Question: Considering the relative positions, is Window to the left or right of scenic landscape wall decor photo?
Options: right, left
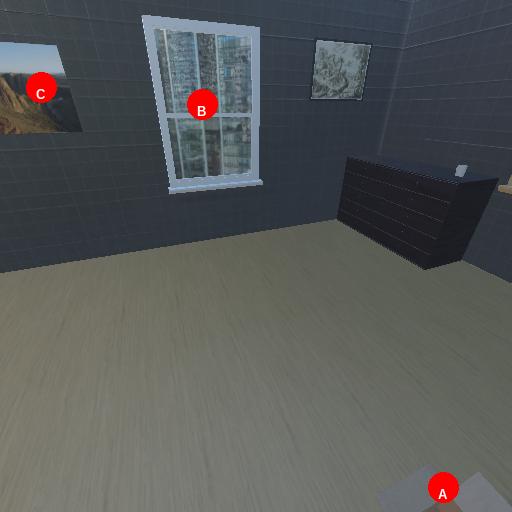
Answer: right